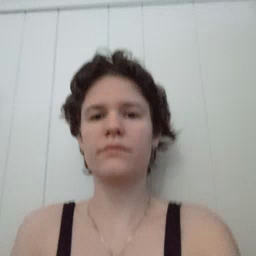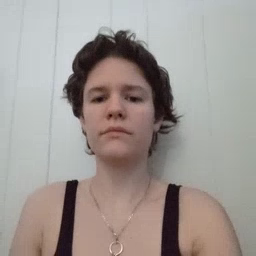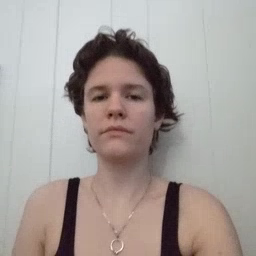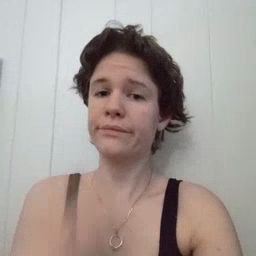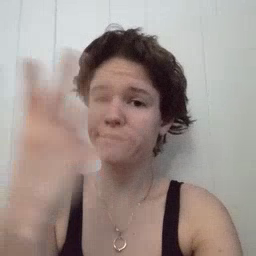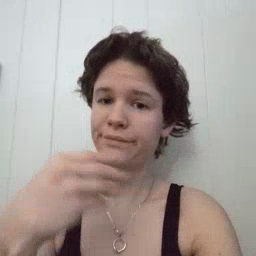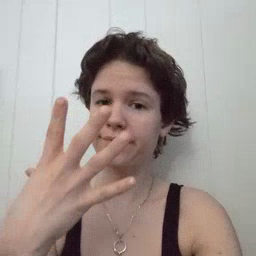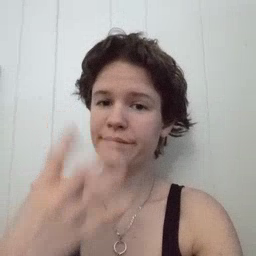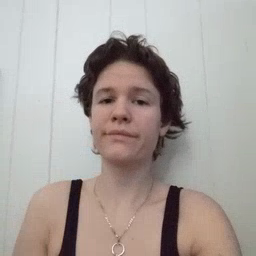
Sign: pretty